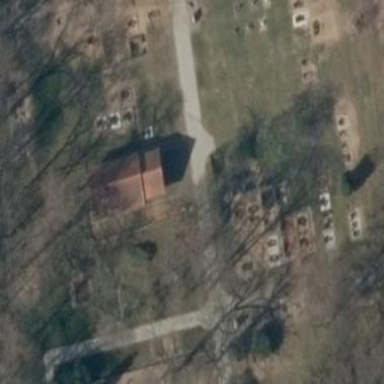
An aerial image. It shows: Cemetery.